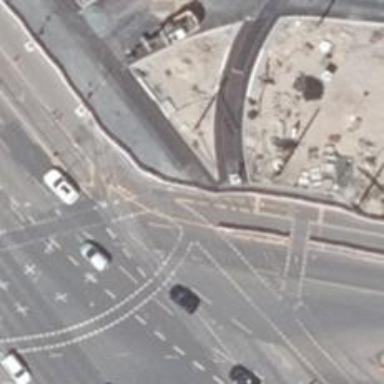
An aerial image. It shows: Road with traffic signals.